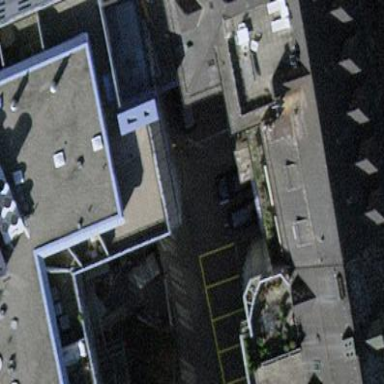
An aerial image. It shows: Commercial building.